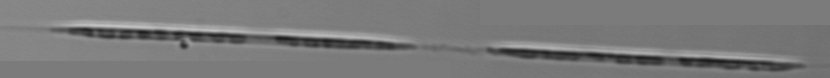
Label: Rhizosolenia